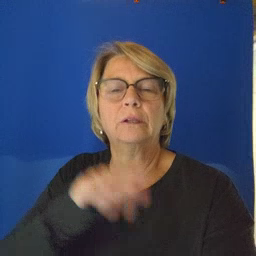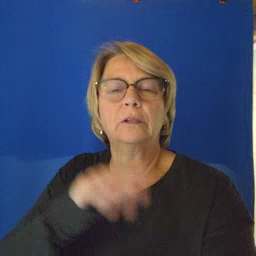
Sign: bird